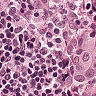
Metastatic tissue present: yes